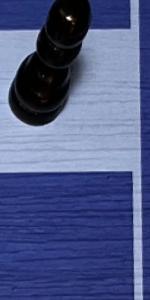
Label: Empty